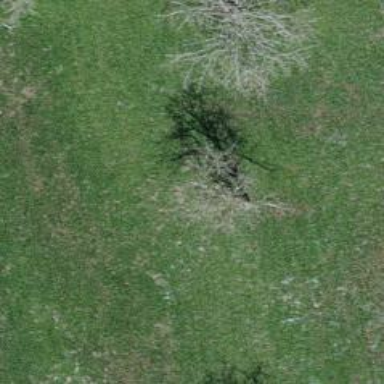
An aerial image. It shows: Beautiful tree in nature.